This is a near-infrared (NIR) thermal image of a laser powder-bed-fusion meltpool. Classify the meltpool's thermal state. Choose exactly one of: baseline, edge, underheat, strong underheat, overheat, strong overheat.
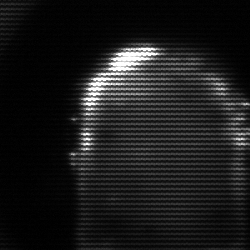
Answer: baseline